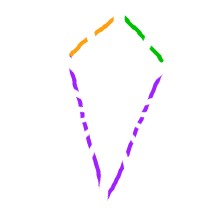
Shape: kite